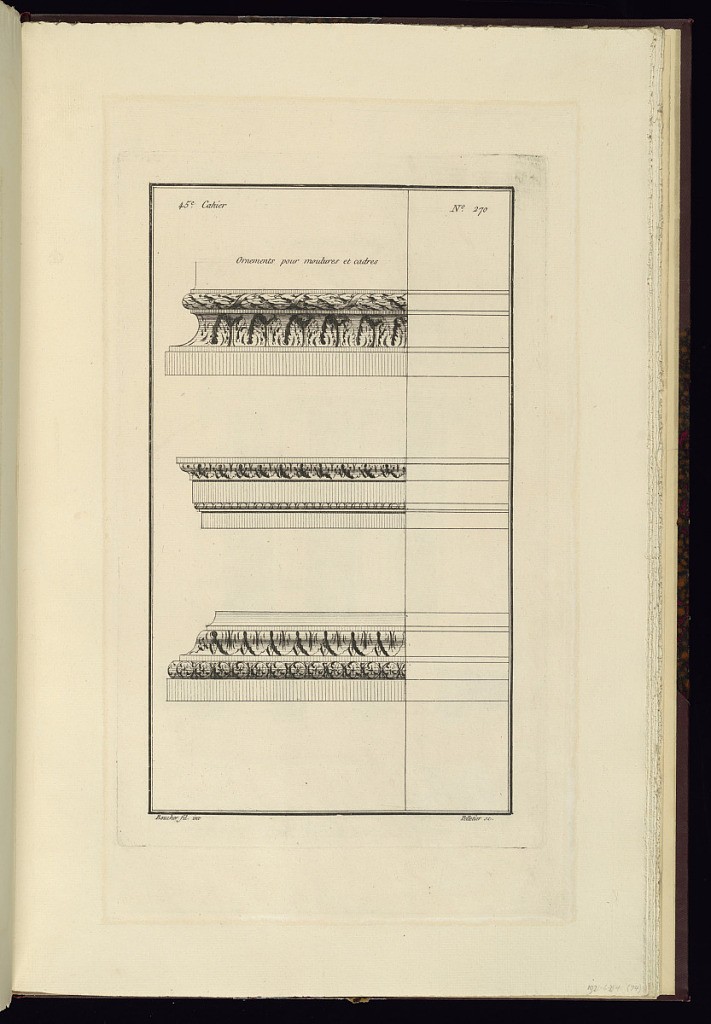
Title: Ornements pour moulures et cadres
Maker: Juste-François Boucher, French, 1736 – 1782
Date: ca. 1775
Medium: Engraving on off white laid paper
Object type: Print
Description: Designs for moldings and frames featuring ornament motifs including bound leaf, acanthus leaves, and rosettes. The plate is signed.